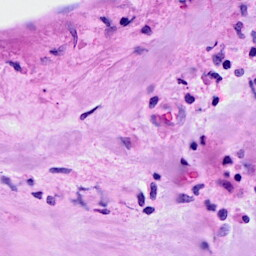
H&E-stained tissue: Breast